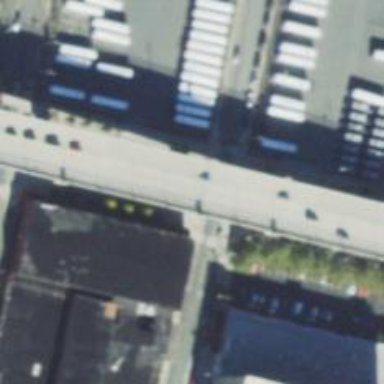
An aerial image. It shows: Footway road on viaduct.